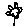
Label: flower